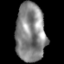
Tissue: lung
Cell type: Epithelial cells
Senescence score: 0.163
Nuclear area (px): 1696
Mean DAPI intensity: 134.12